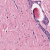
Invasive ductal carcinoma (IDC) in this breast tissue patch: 0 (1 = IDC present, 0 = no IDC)